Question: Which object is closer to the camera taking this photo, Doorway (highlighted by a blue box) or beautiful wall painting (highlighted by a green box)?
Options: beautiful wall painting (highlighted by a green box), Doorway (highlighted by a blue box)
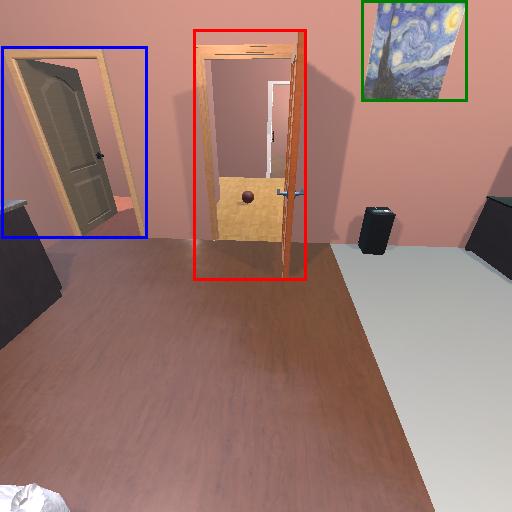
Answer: beautiful wall painting (highlighted by a green box)